Interaction volume radius: 10 \u00c5
Interaction volume height: 40 \u00c5
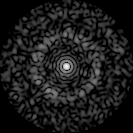
Disorder parameter: 0.8346